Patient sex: M
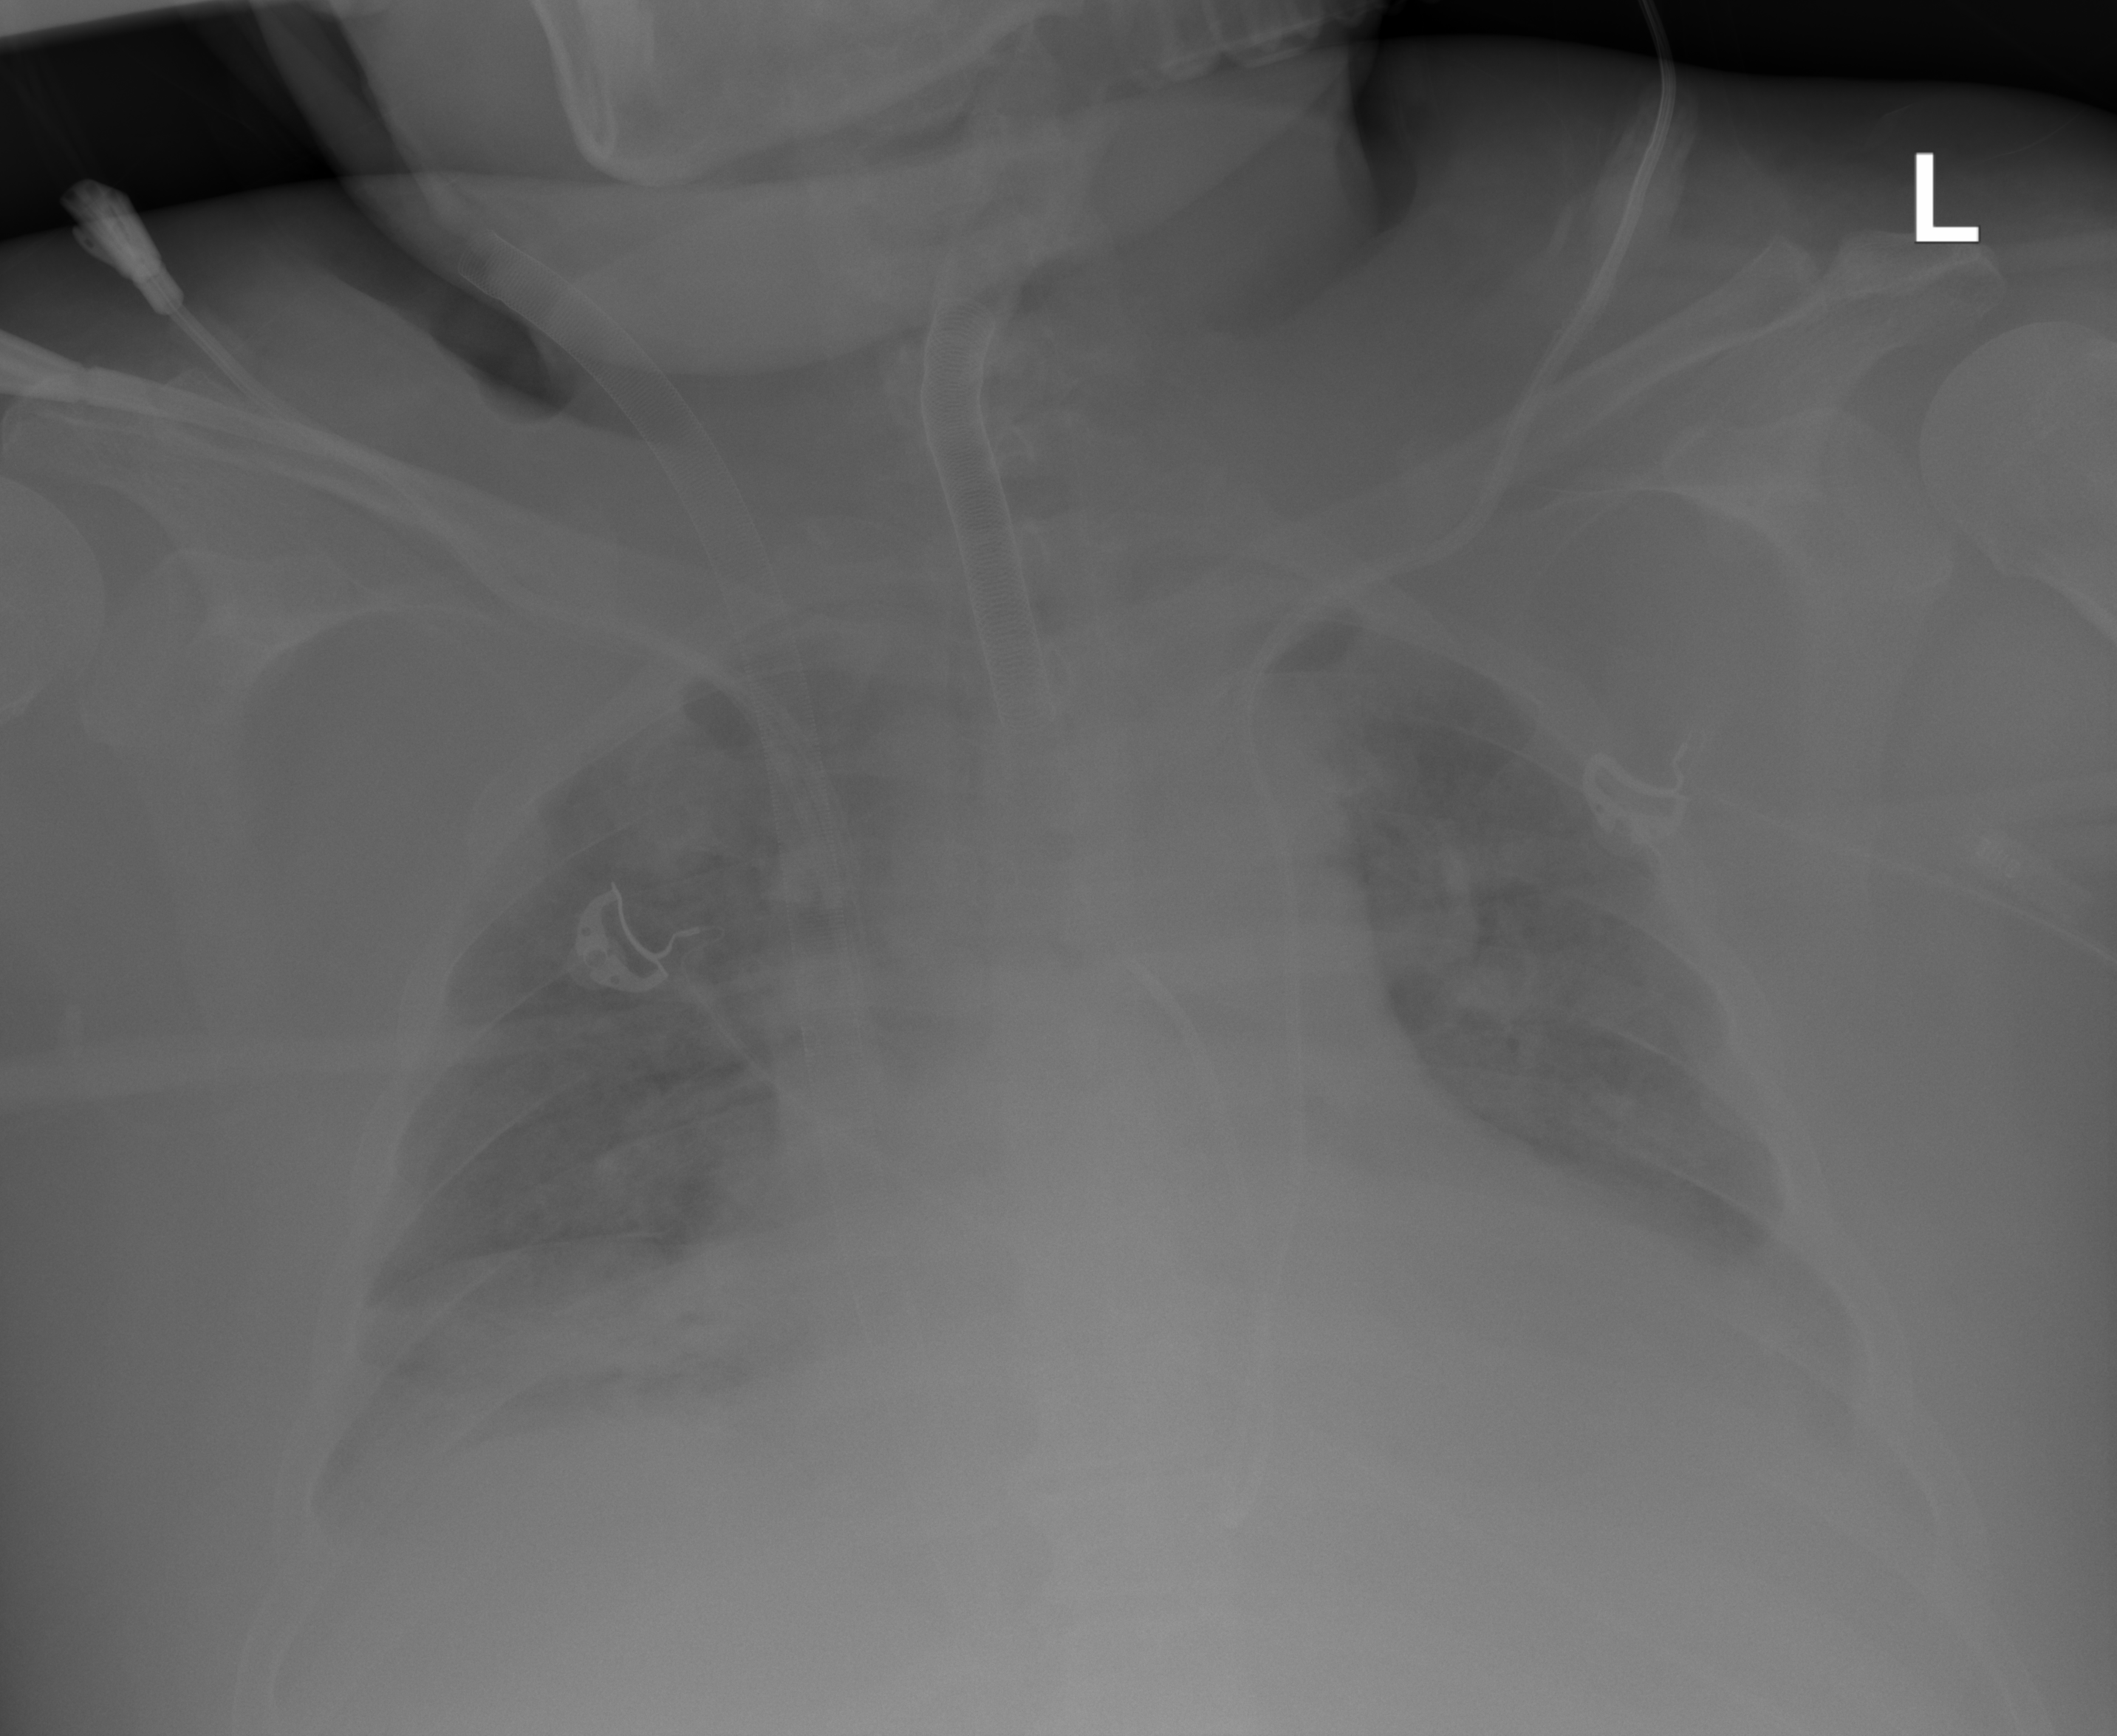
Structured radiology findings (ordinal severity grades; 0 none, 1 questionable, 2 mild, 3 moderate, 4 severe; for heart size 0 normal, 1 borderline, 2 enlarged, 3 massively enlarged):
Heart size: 2
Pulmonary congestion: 2
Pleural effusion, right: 0
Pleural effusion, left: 2
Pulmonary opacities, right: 3
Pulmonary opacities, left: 3
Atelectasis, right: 2
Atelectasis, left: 2